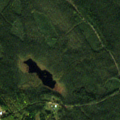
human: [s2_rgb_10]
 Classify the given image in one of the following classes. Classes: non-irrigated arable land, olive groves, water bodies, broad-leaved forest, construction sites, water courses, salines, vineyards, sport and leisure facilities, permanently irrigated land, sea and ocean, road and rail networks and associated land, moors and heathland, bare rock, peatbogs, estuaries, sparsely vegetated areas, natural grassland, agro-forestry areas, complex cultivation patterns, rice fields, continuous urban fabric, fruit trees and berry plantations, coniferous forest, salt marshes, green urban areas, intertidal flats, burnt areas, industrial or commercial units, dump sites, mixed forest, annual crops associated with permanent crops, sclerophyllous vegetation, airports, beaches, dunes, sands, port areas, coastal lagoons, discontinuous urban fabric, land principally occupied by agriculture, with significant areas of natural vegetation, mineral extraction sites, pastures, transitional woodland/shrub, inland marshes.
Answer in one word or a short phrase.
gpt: coniferous forest, mixed forest